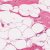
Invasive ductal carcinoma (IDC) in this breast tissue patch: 0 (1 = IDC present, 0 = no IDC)